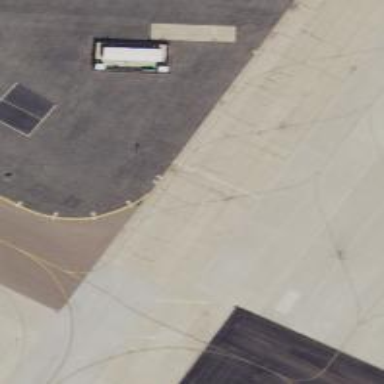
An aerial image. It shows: Image of taxiway at airport.